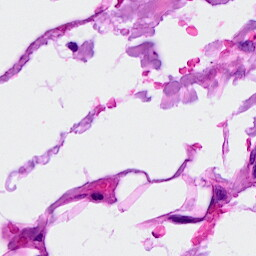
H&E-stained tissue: Breast